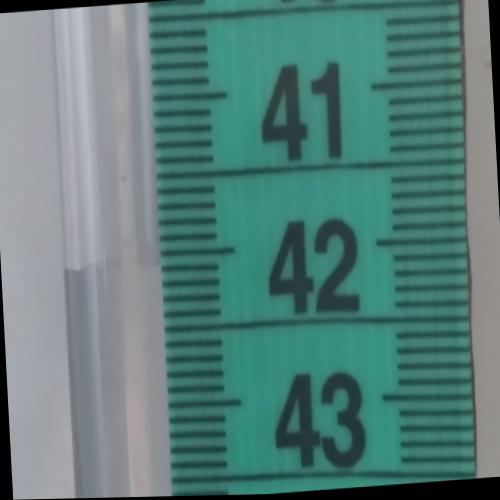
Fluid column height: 42.1 cm